Field crop: maize
Growth stage: 2
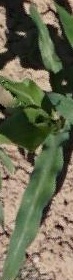
Species: maize